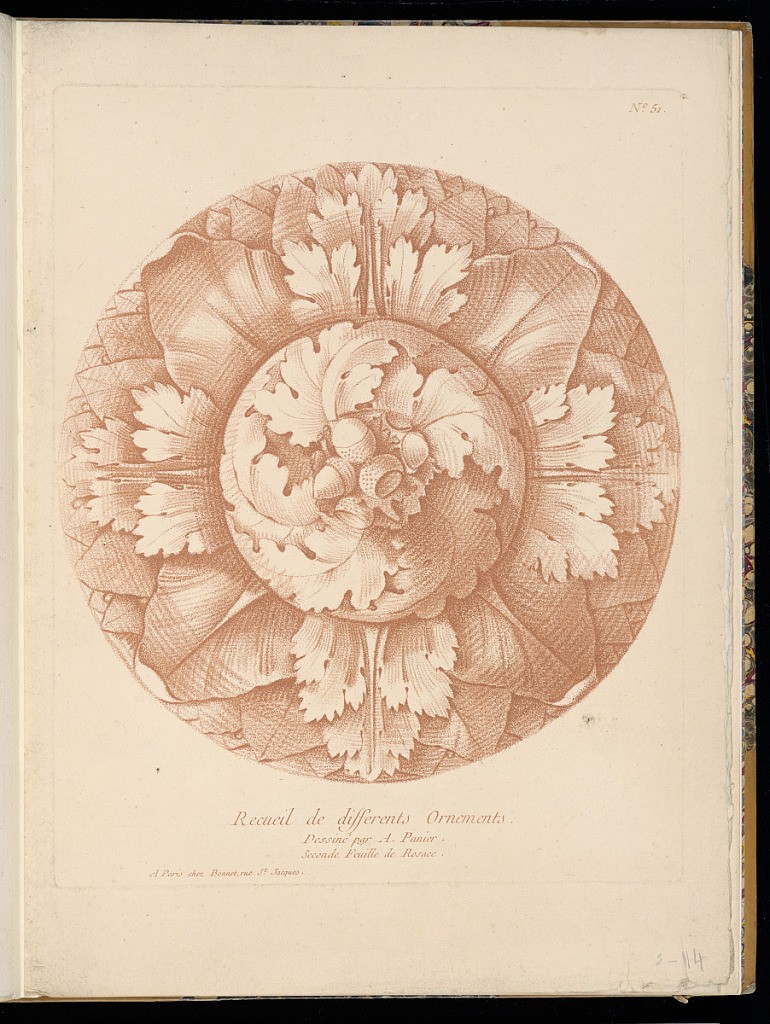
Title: Ornamental Rosette Design
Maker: A. Panier, French, active 18th century
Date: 1772-1793
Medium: Crayon-manner engraving with red ink on paper
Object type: Print
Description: Design for a rosette. The center has a pattern of acorns and acanthus leaves. The outer band also has a pattern of alternating leaves. The print is engraved in red ink (sanguine) crayon manner. The plate is titled and numbered.